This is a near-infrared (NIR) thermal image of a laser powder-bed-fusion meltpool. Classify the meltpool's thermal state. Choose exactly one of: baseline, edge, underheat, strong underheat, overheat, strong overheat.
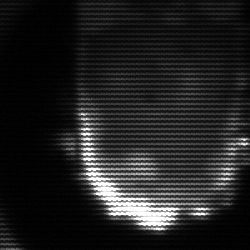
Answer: baseline